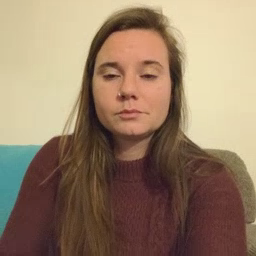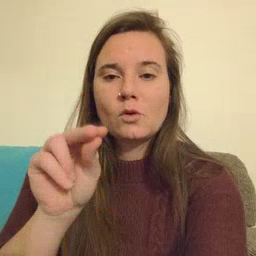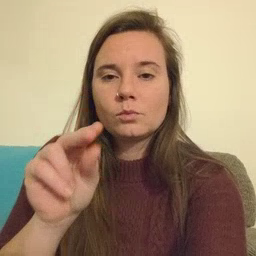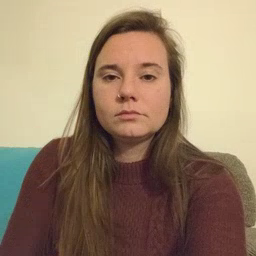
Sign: no